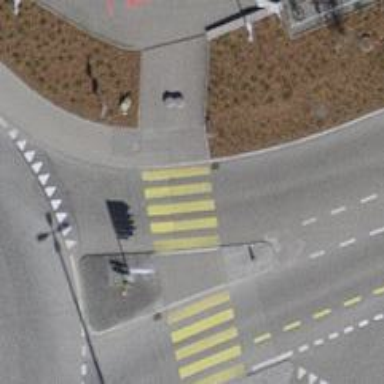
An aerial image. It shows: Kerb barrier.